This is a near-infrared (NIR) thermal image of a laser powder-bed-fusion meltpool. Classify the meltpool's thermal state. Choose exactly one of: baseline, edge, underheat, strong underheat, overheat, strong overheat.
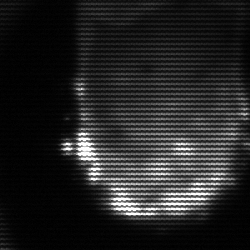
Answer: baseline